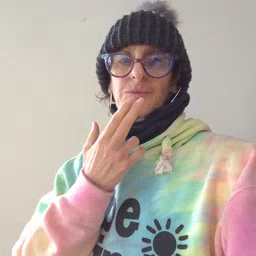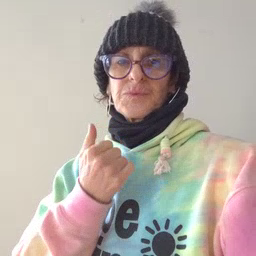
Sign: cute